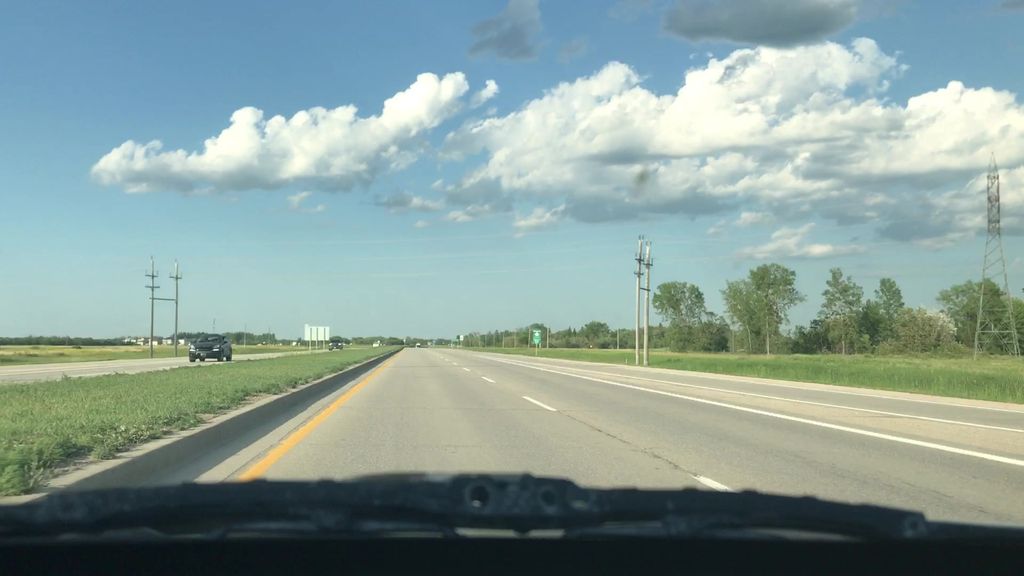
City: winnipeg